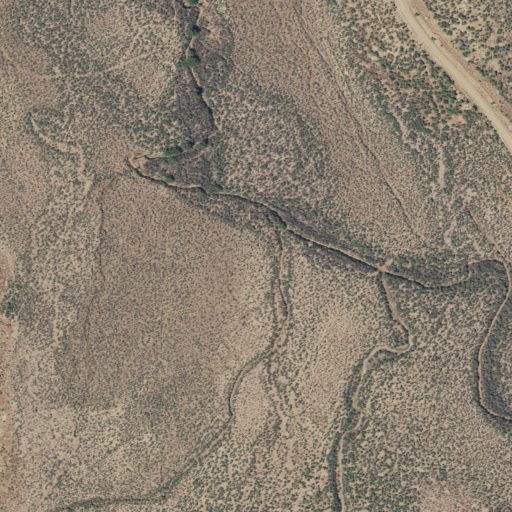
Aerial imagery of valley in Utah named East Canyon containing only shrub